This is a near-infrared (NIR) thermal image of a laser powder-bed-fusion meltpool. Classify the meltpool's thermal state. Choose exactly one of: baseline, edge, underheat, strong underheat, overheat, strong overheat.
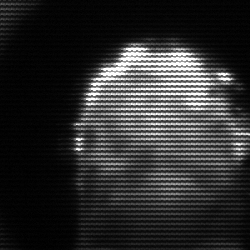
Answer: baseline